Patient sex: F
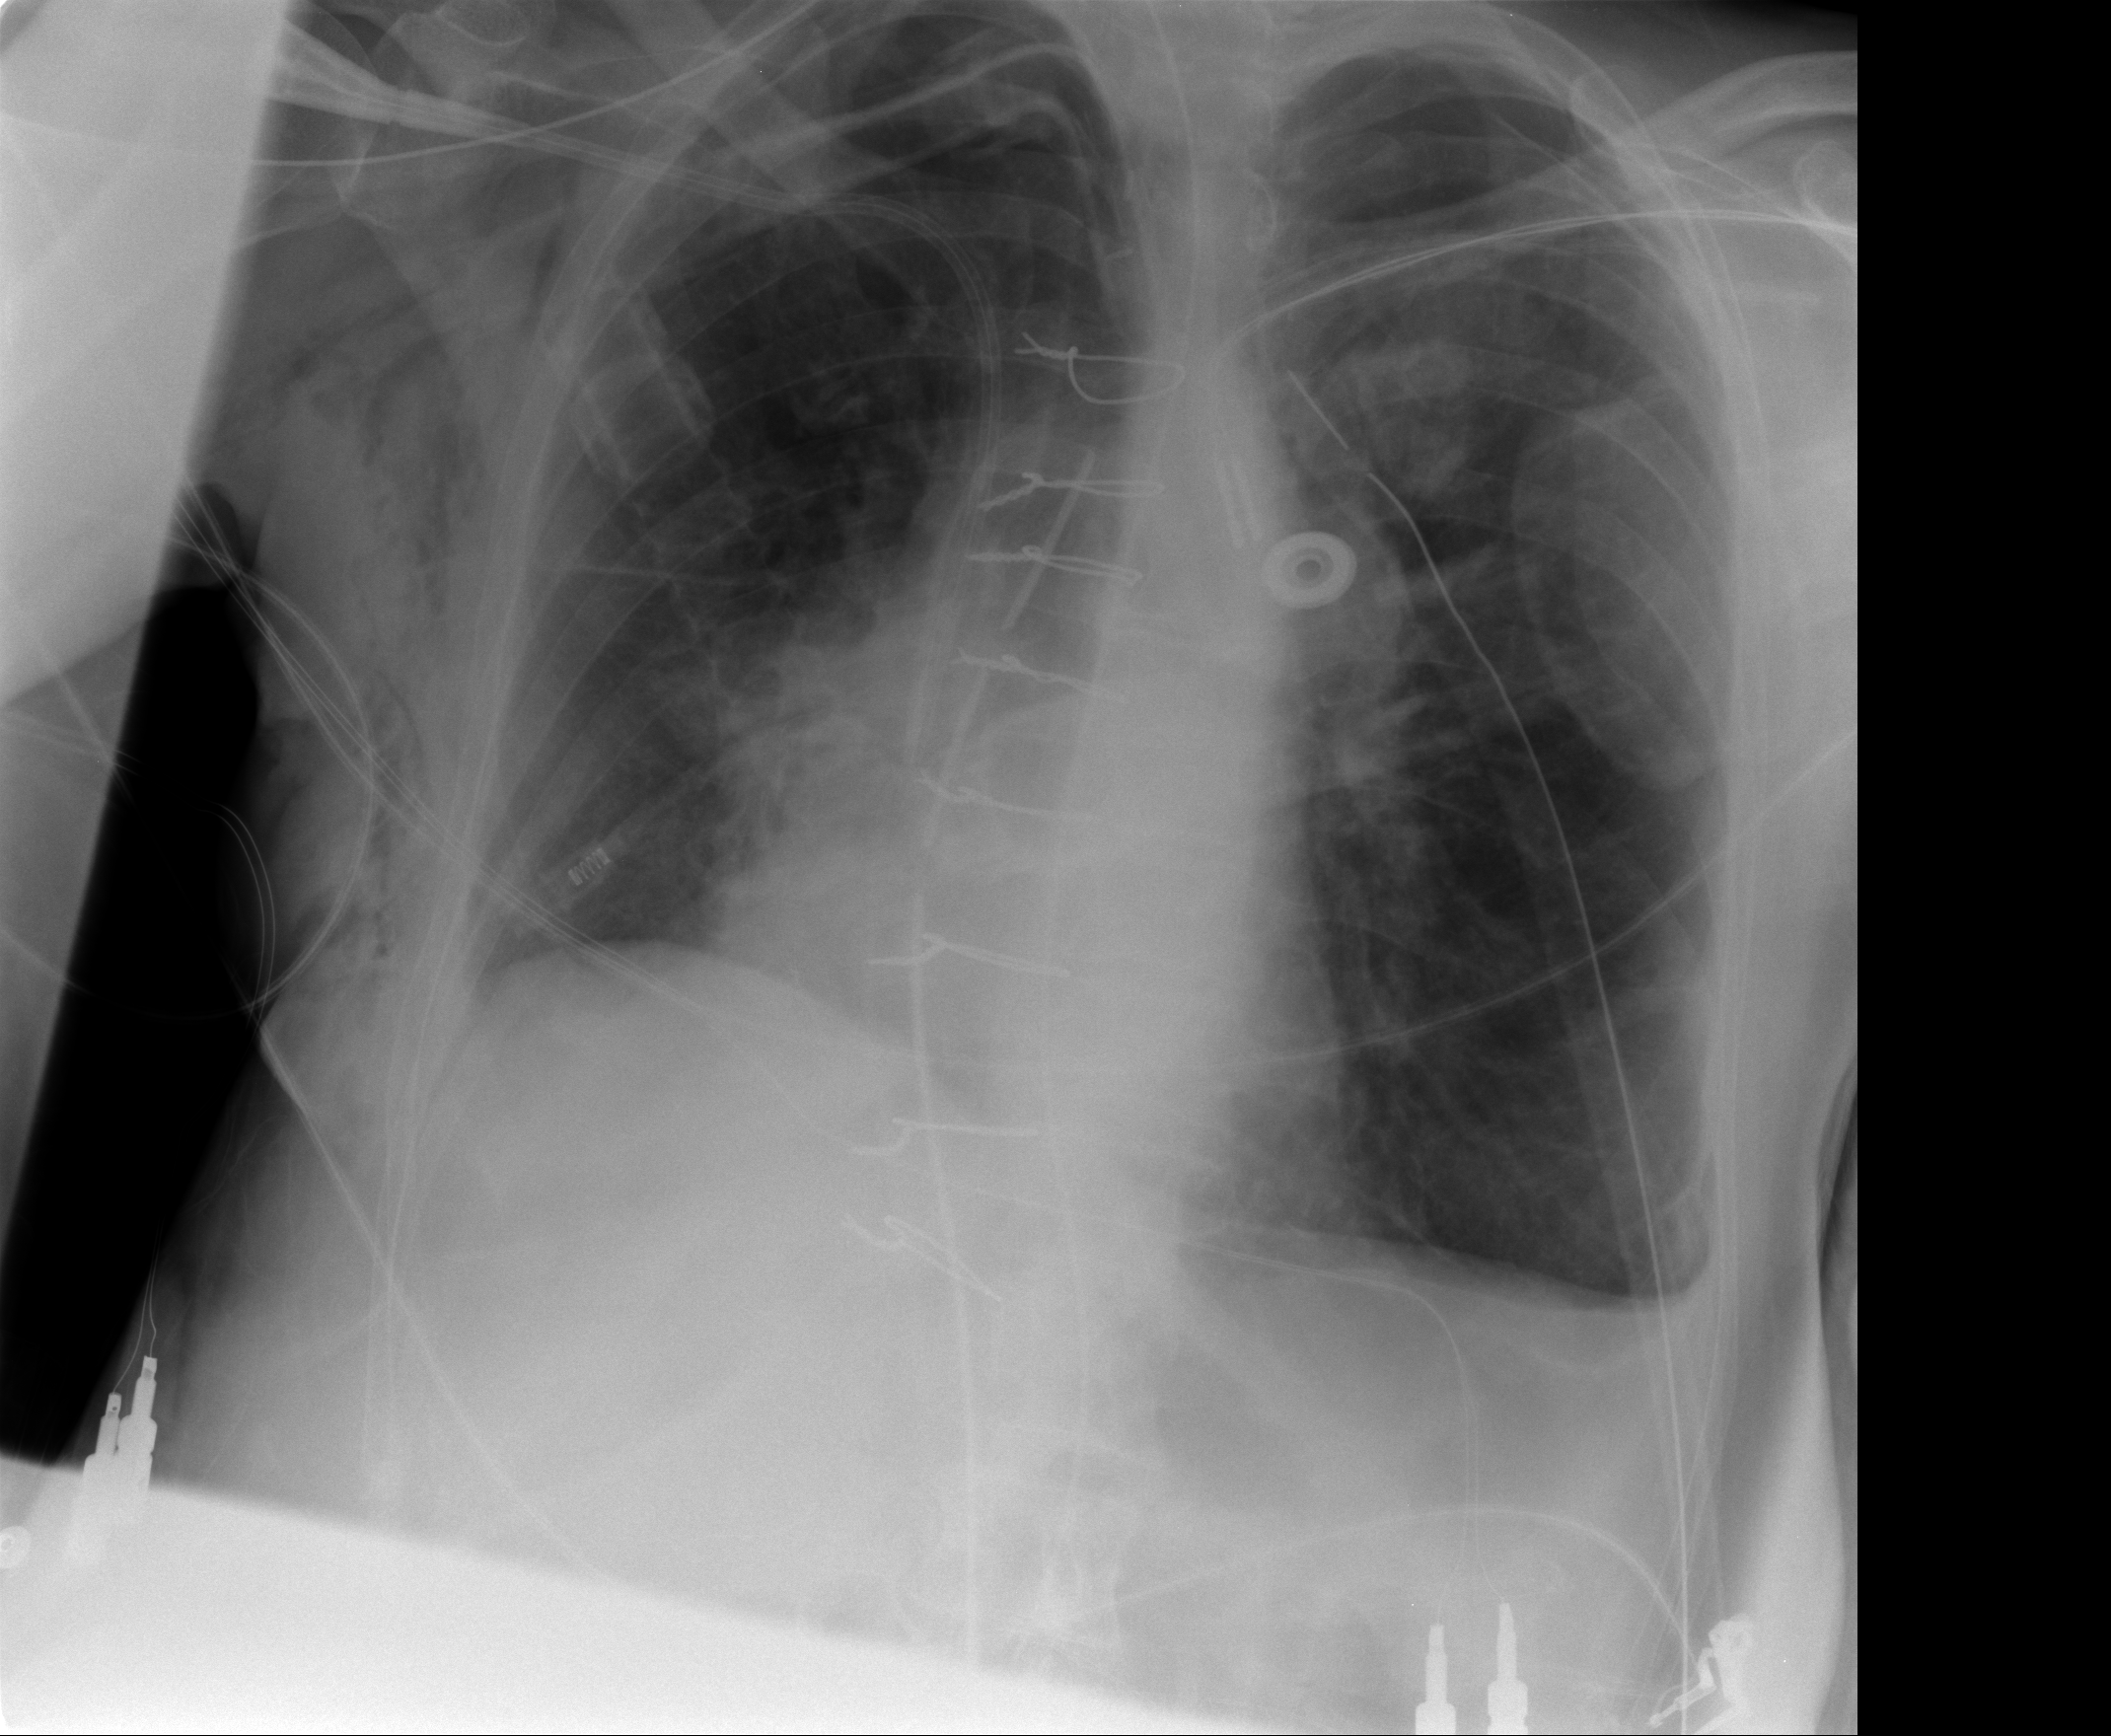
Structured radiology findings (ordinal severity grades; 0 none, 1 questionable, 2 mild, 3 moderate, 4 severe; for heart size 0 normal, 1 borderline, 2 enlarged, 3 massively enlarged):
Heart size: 0
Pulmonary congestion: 1
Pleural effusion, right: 2
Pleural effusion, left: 2
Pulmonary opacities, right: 2
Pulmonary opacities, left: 0
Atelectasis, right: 2
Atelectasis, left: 2